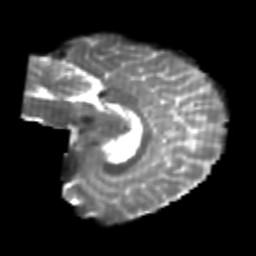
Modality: T2w
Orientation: sagittal
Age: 26
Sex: female
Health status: healthy
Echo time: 0.074 s